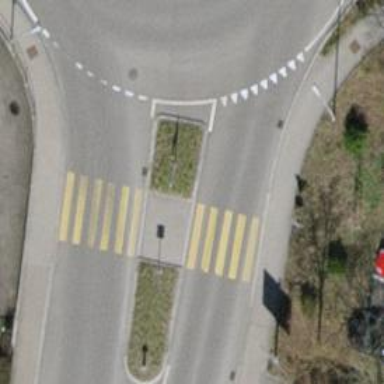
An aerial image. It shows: Zebra crossing on the road.